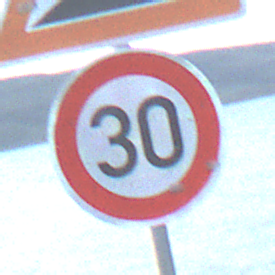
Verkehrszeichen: Geschwindigkeit30
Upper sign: Steigung10
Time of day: SunriseSunset
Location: Outdoor (RoadRail)
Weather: PartlyCloudy
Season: NotSpecified
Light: Natural